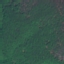
Land use / land cover: Forest